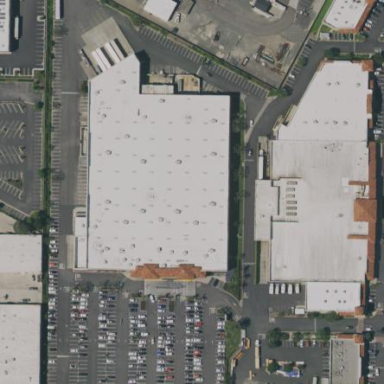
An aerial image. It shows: Retail building with flat roof. It functions as wholesale shop.